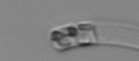
Label: Guinardia_striata